Question: Is it possible to do a member overload with generic constraints? Here, I am trying to create and 'AddWithOption' method to support both value types and reference types. If you look at <URL>, I show several attempts to make this happen.

My workaround was simply to not overload the member. I renamed with one for value types to 'AddWithOptionValue'. However, it would be cool if the overload worked. Any ideas?
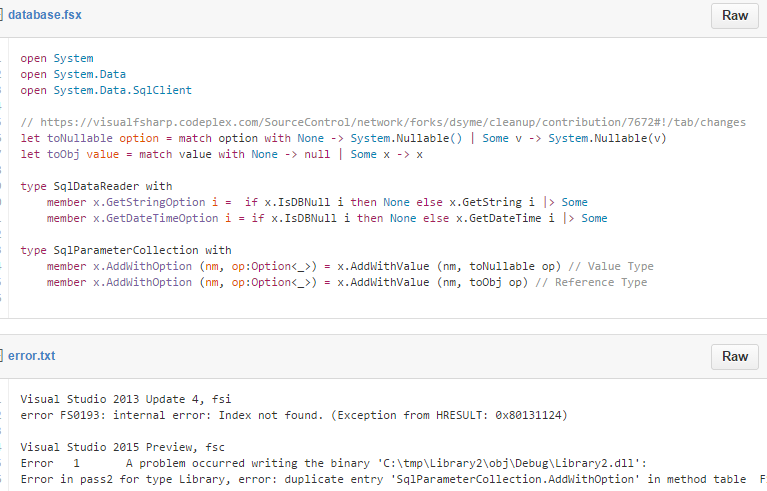
Answer: Constraints are not part of method signature (per ) meaning that in CIL you cannot have two methods which signatures differ only in constraints. In order to encode such signatures in CIL one need to use optional or required modifiers but this is not very trivial and today F# does not do that.